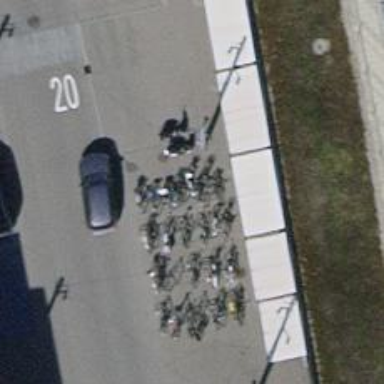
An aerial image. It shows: Bicycle parking area with stands available.